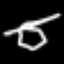
Label: octagon